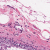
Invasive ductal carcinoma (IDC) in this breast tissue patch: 0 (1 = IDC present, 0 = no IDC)